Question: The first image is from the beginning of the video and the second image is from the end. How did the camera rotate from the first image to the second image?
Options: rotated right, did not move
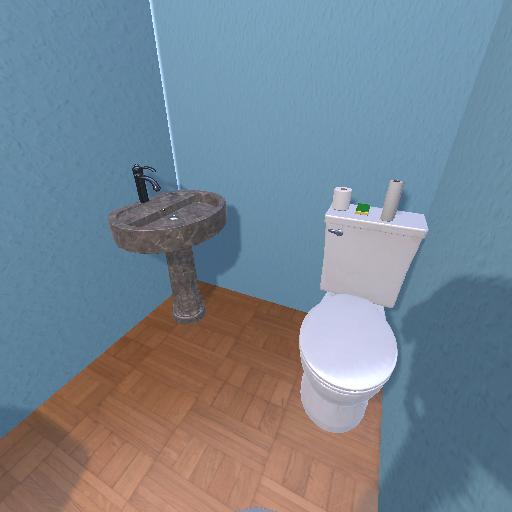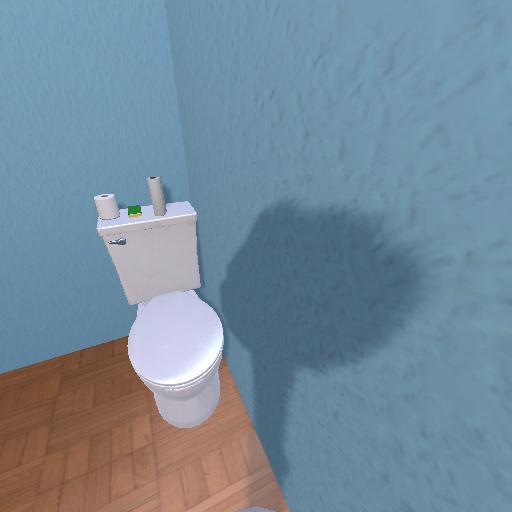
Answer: rotated right